Question: '''
class B;
class A
{
int divident,divisor;
friend int B::test();
public:
A(int i,int j):divident(i),divisor(j){}
};
class B
{
public:
int test();
};
int B::test(){}
int main(){return 1;}
'''
It throws following error in Qt Creator with Mingwin.

Why is it throwing an error for forward declaration of class B?
May be I am making a silly mistake, but I am not able to find it.
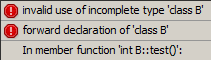
Answer: When the compiler is parsing statement
'''
friend int B::test();
'''
it does not know whether class B has member function test. In this point the compiler needs the definition of class B that to determine whether this statement is correct.
Place the definition of class B before the definition of class A.